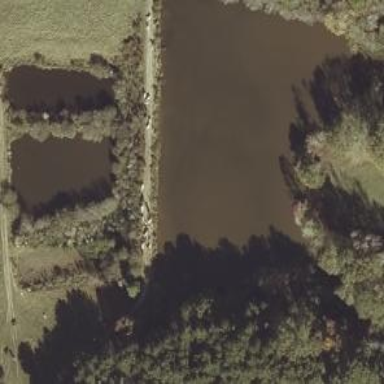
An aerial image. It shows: Dam across waterway.